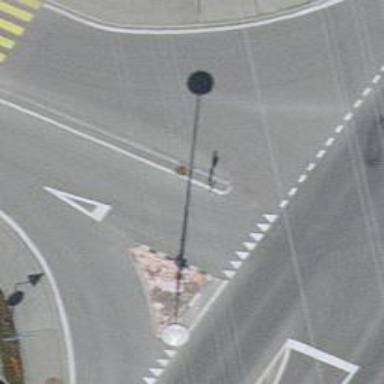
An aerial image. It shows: Road with "give way" sign.